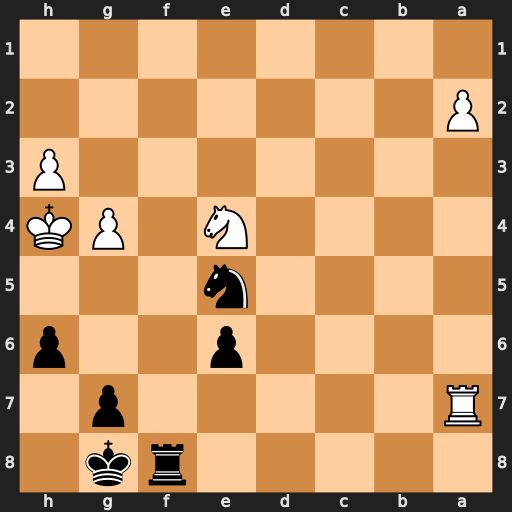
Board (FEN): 5rk1/R5p1/4p2p/4n3/4N1PK/7P/P7/8
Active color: b
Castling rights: -
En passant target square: -
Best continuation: Rf3 g5 Rf4+ Kg3 Rxe4